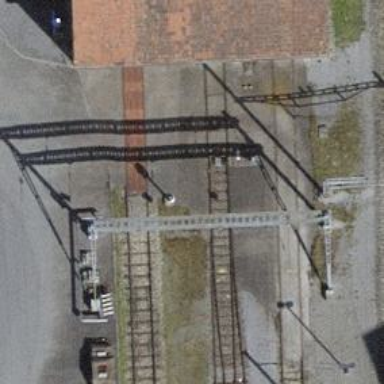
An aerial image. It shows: Railway switch.